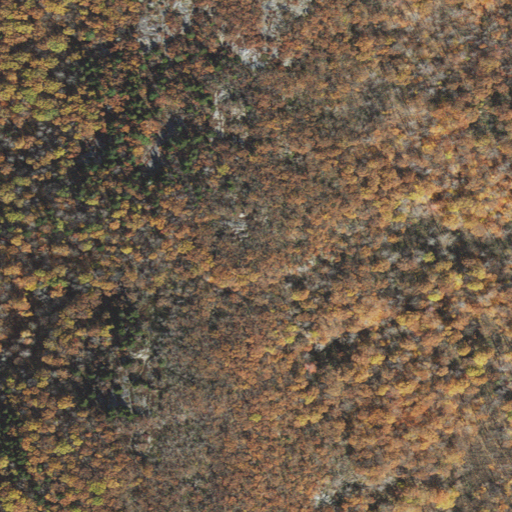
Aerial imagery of mountains in New Hampshire named Wapack Range containing deciduous forest, mixed forest, and shrub